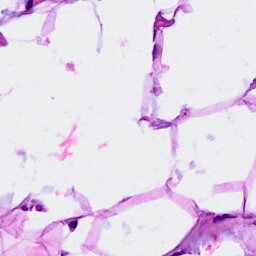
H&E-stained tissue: Breast